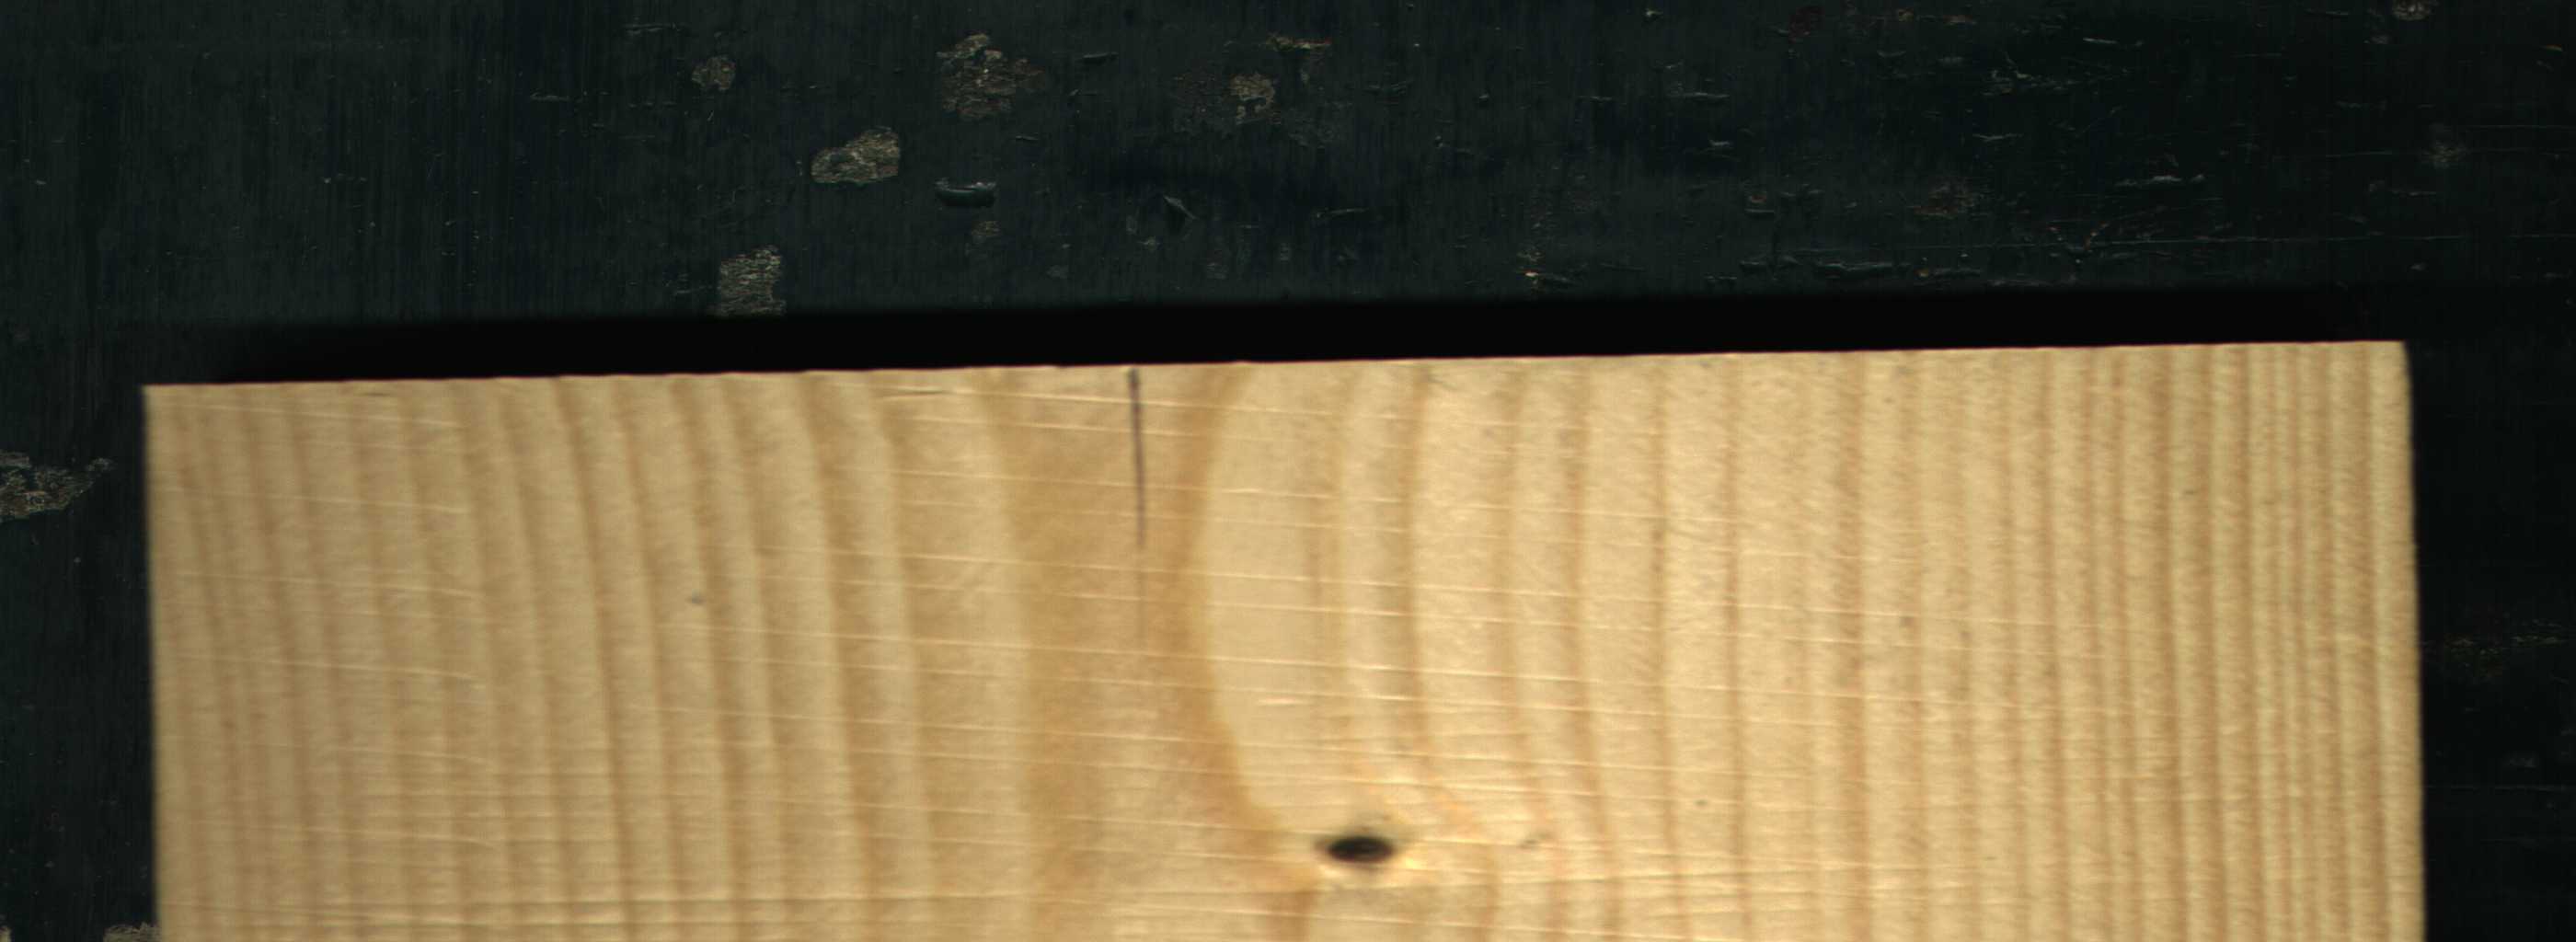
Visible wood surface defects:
Crack
Dead_Knot